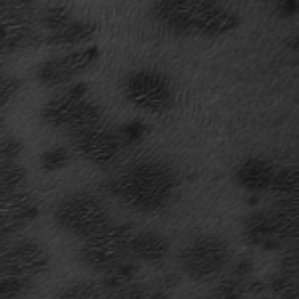
Label: frost